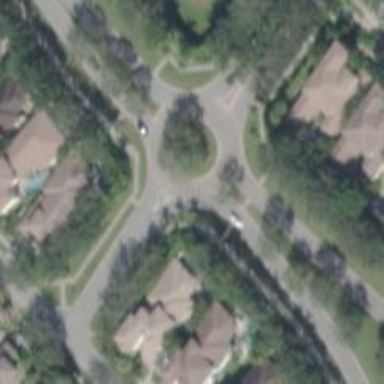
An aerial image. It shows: Residential road.